Question: I am trying to display a jpg file from a server into an imageView. When I try to load a smaller image (300x400), there are no problems. But when I try to load a full size picture (2336x3504), the image will not load. The file size of the image is only 2mb. I do not get any errors in logcat and there are no exceptions thrown. It simply won't load the image. I also tried using this:
'''
BitmapFactory.Options options=new BitmapFactory.Options();
options.inSampleSize = 8;
Bitmap preview_bitmap=BitmapFactory.decodeStream(is,null,options);
'''
This doesn't do anything to help load the large files, but it does resize the smaller image (like it is suppose to). I did add the large picture to my resources and tested it as if it was embedded in the app and it worked fine, just won't work on the server. I have been working all day on this and can't seem to figure out how to load these large pictures. Can anyone help me out with this? Thanks for any info.
<URL> is the link where I found the above code and have been playing with the other examples but still not getting it to work.
Here is the code I'm using, to load the image:
'''
public static Bitmap getBitmapFromURL(String src) {
Bitmap bmImg;
URL myFileUrl = null;
try {
myFileUrl = new URL(src);
HttpURLConnection conn= (HttpURLConnection)myFileUrl.openConnection();
conn.setDoInput(true);
conn.connect();
InputStream is = conn.getInputStream();
BitmapFactory.Options options=new BitmapFactory.Options();
options.inSampleSize = 16;
bmImg = BitmapFactory.decodeStream(is, null, options);
return bmImg;
} catch (Exception e) {
// TODO Auto-generated catch block
Log.d("Error", e.toString());
return null;
}
}
'''
Here is the logcat screenshot (couldn't figure out how to copy the text appropriately in eclipse) I cleared the log right before I hit the button to load the image. So all you see is what happens when I hit that button. I erased the company and app names (where you see "com.", assume its "com.mycompany.myapp".

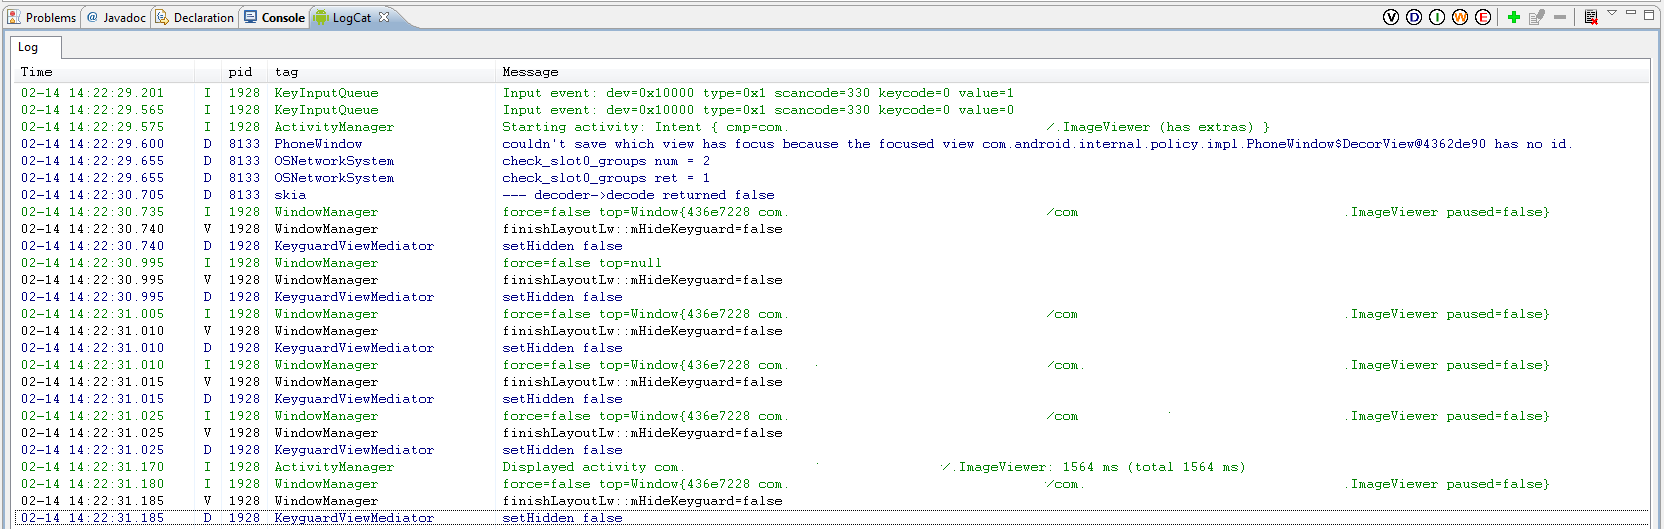
Answer: It is not uncommon for 'BitmapFactory.decodeFromStream()' to give up and just return 'null' when you connect it directly to the 'InputStream' of a remote connection. Internally, if you did not provide a 'BufferedInputStream' to the method, it will wrap the supplied stream in one with a buffer size of 16384. One option that sometimes works is to pass a 'BufferedInputStream' with a larger buffer size like:
'''
BufferedInputStream bis = new BufferedInputStream(is, 32 * 1024);
'''
A more universally effective method is to download the file completely first, and then decode the data like this:
'''
InputStream is = connection.getInputStream();
BufferedInputStream bis = new BufferedInputStream(is, 8190);
ByteArrayBuffer baf = new ByteArrayBuffer(50);
int current = 0;
while ((current = bis.read()) != -1) {
baf.append((byte)current);
}
byte[] imageData = baf.toByteArray();
BitmapFactory.decodeByteArray(imageData, 0, imageData.length);
'''
FYI, the buffer sizes in this example are somewhat arbitrary. As has been said in other answers, it's a fantastic idea not to keep an image that size in memory longer than you have to. You might consider writing it directly to a file and displaying a downsampled version.
Hope that helps!